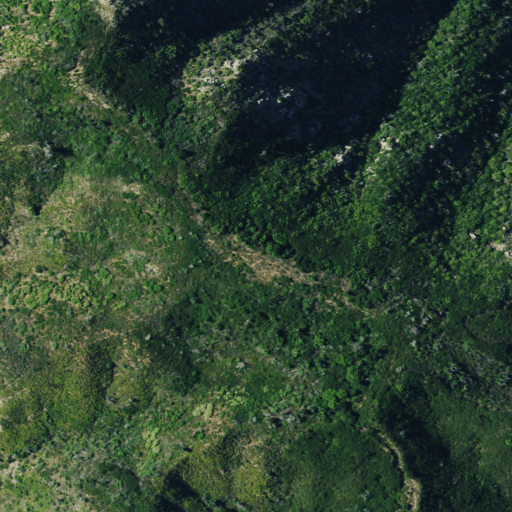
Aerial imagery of mountain in California named Manuel Peak containing shrub, evergreen forest, open development, low intensity development, and grassland